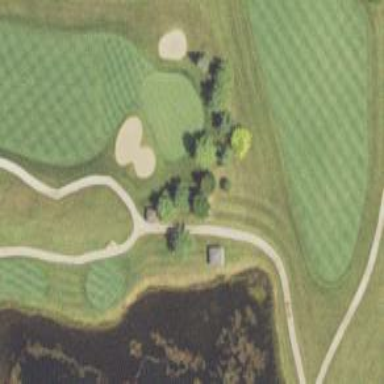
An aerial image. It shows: Asphalt path on golf course.